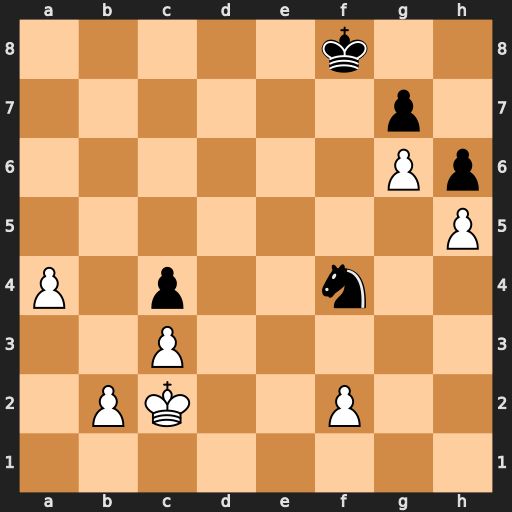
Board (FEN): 5k2/6p1/6Pp/7P/P1p2n2/2P5/1PK2P2/8
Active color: w
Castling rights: -
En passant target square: -
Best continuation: a5 Ke7 a6 Nd5 a7